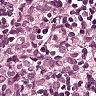
Metastatic tissue present: yes